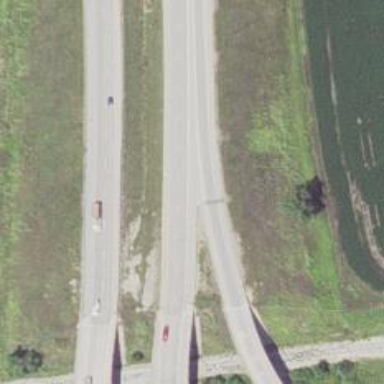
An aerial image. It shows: Asphalt motorway link.